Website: lowes
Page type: newsletter-management
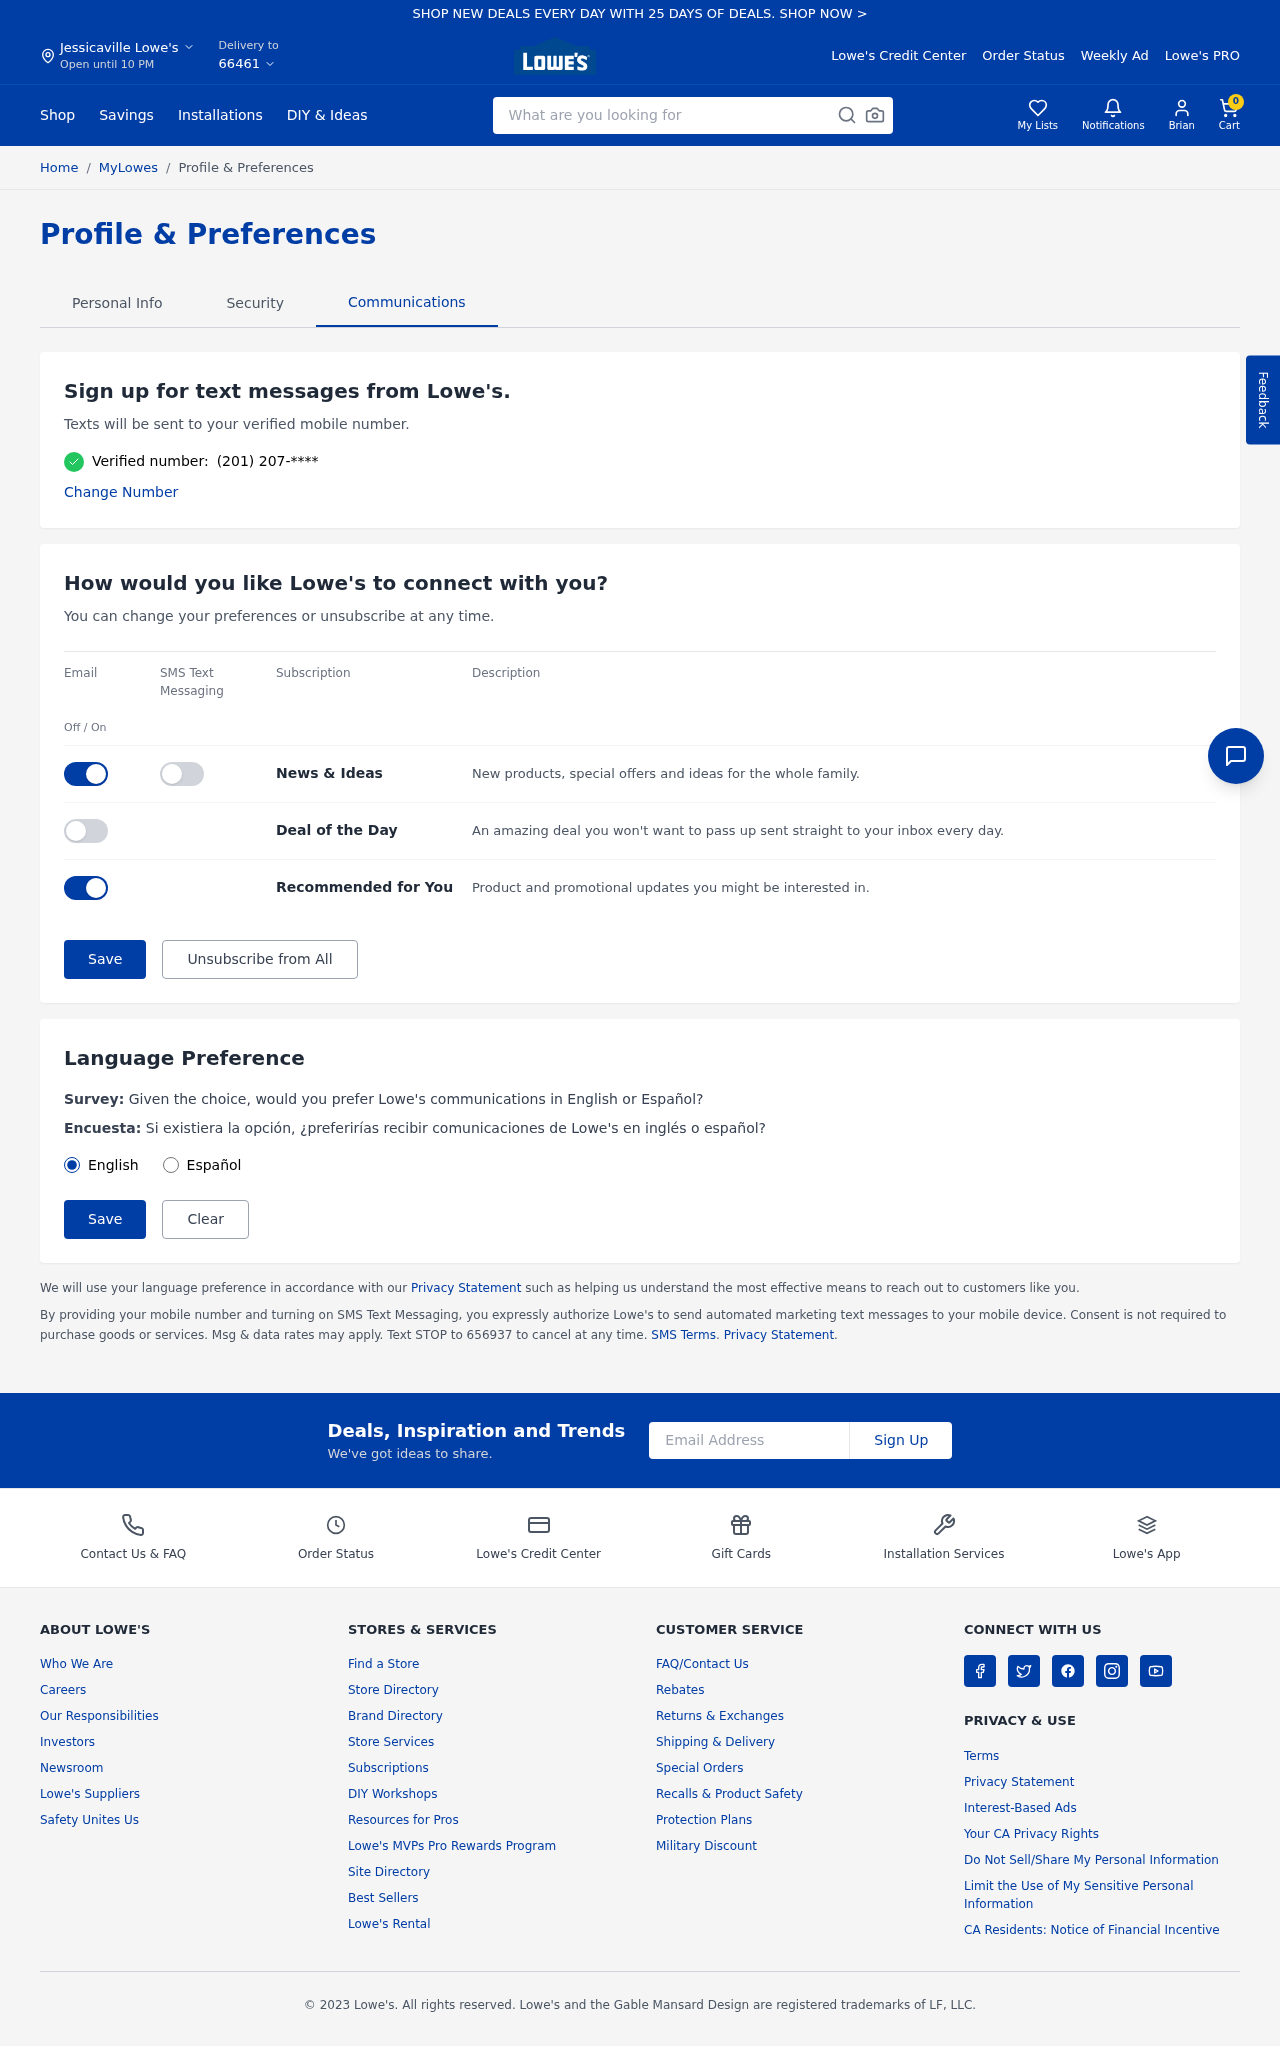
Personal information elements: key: PII_CITY
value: Jessicaville
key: PII_EMAIL
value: bperez@hotmail.com
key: PII_FIRSTNAME
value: Brian
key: PII_POSTCODE
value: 66461
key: PII_PHONE
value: (201) 207
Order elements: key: ORDER_NUM_ITEMS
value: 0
Search elements: key: HEADER_SEARCH
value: What are you looking for